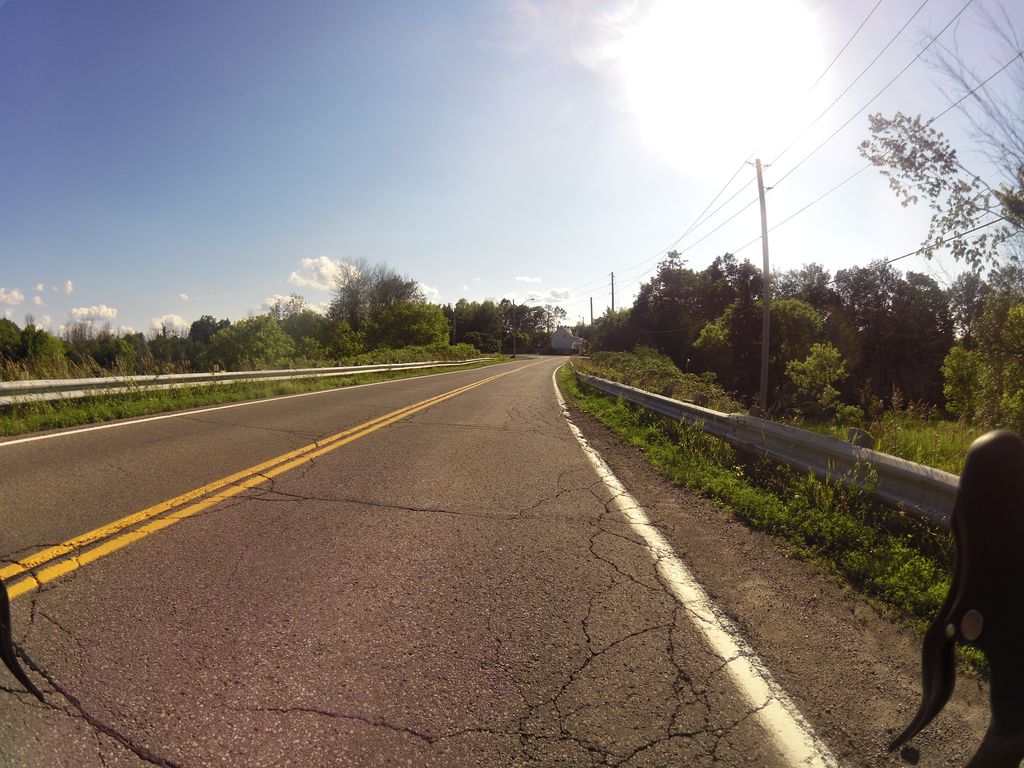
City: ottawa-gatineau